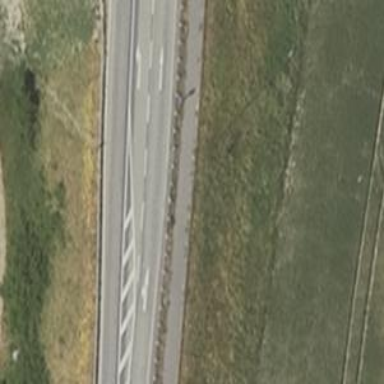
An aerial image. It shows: High-quality asphalt cycleway.